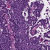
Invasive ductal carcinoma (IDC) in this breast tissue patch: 0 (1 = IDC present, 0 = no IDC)